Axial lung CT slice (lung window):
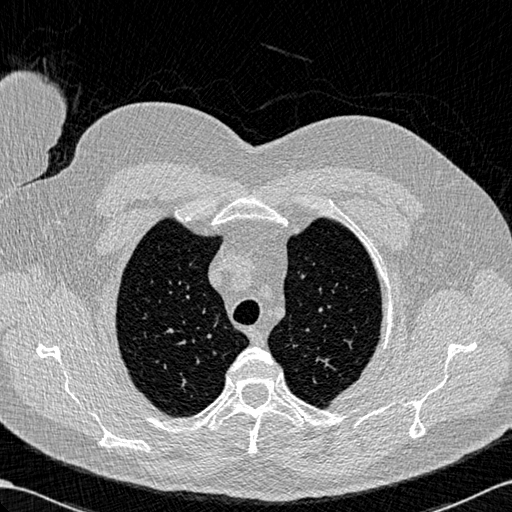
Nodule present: no